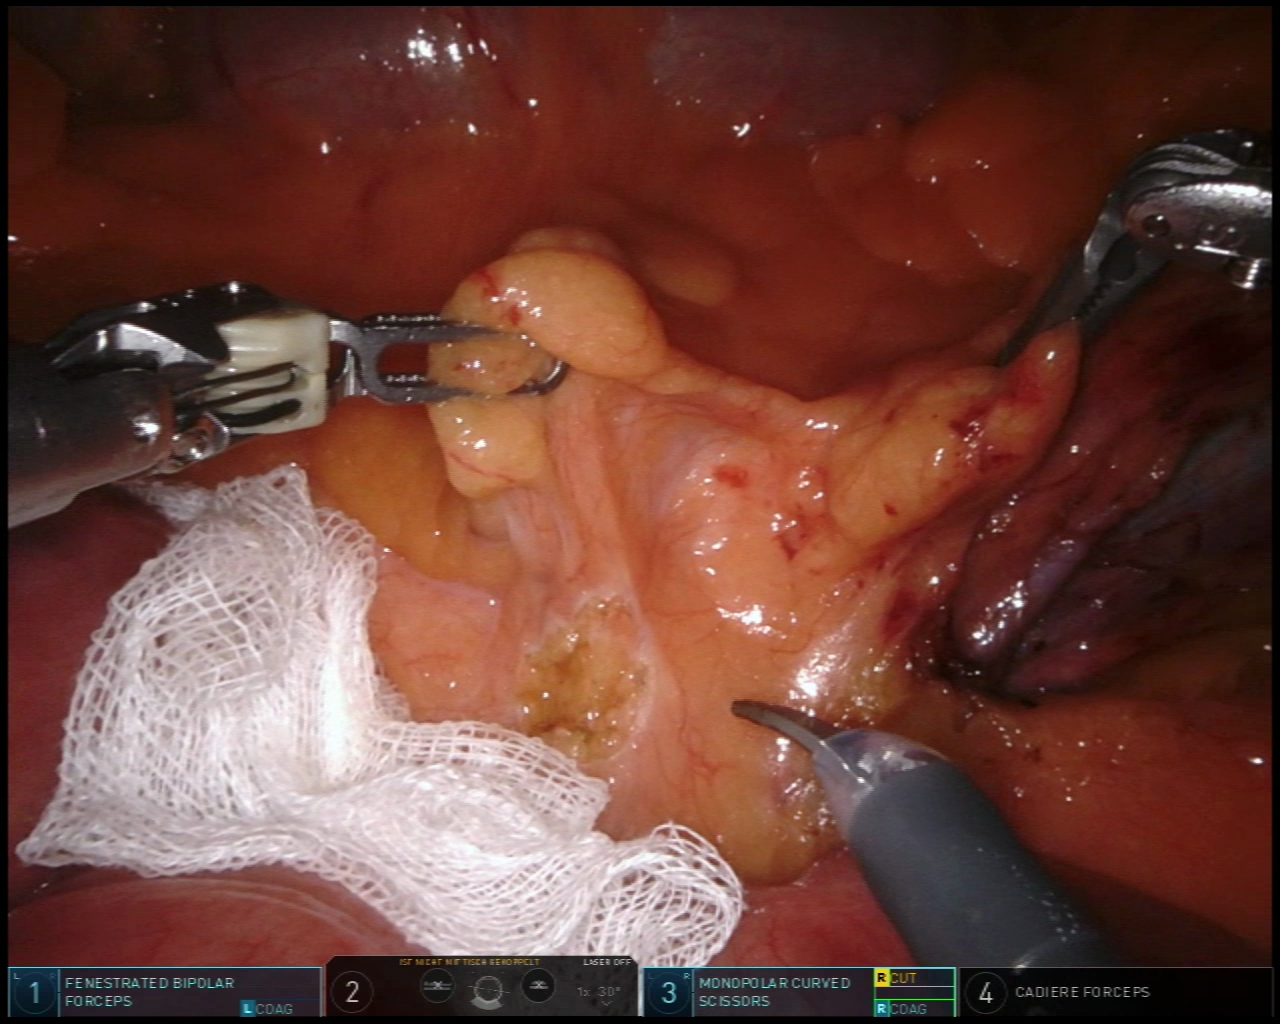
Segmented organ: ureter
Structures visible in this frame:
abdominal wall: no
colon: yes
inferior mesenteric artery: no
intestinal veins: yes
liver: no
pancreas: no
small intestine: yes
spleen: no
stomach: no
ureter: yes
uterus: no
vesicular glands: no